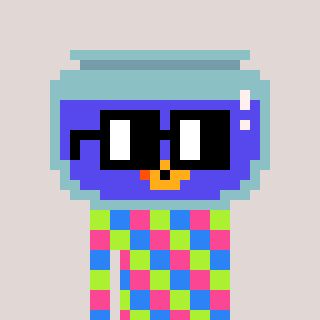
a pixel art character with square black glasses, a goldfish-shaped head and a gold-colored body on a warm background